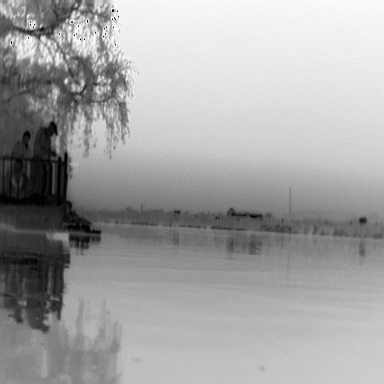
There are two objects shown in the infrared image, including a canoe, and a warship.